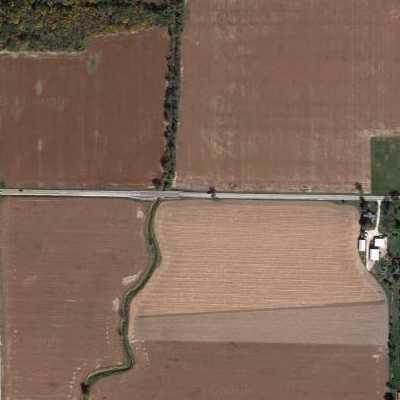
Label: Field